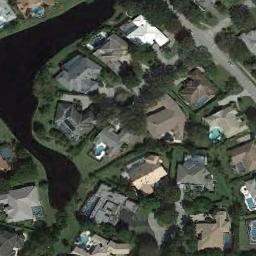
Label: dense_residential